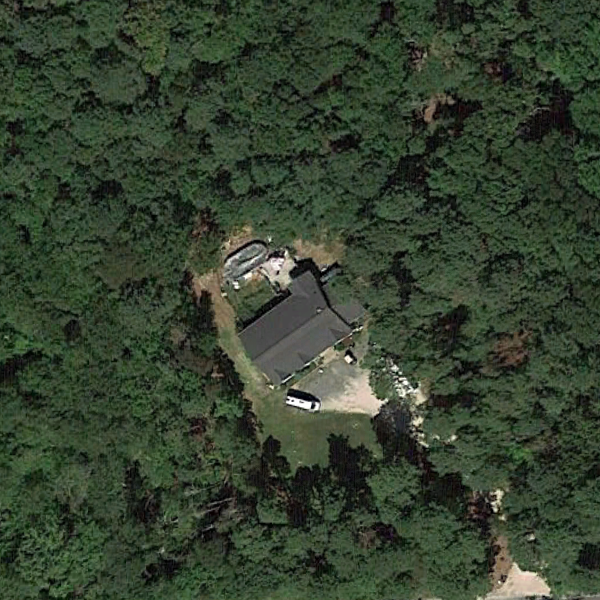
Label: SparseResidential